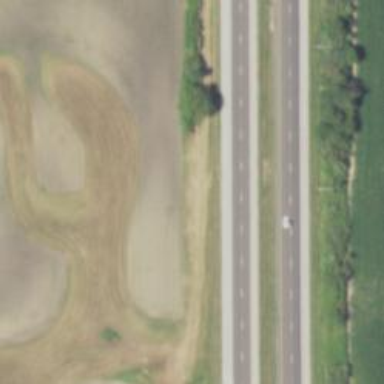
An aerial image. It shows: Trunk highway.